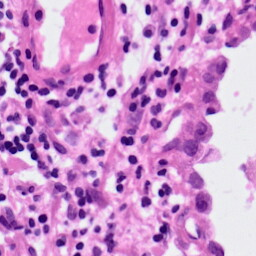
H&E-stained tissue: Lung